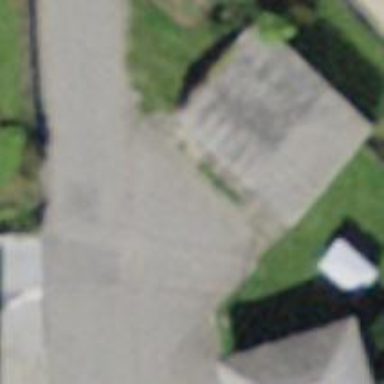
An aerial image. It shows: Skillion-roofed garage with the roof oriented across the structure.